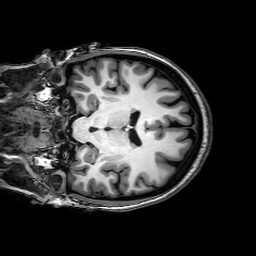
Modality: T1w
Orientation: coronal
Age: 22
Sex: female
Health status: healthy
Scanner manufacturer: philips
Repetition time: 0.00816 s
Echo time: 0.00373 s